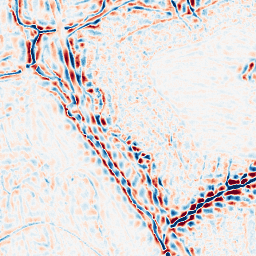
Category: wavelet
Decomposition family: wavelet_dwt
Decomposition parameters: wavelet: db8
level: 3
Upsampling method: cubic_mitchell
Upsampling parameters: scale: 8
Upsampling scale: 8